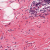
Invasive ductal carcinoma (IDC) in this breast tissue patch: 0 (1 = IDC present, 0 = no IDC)